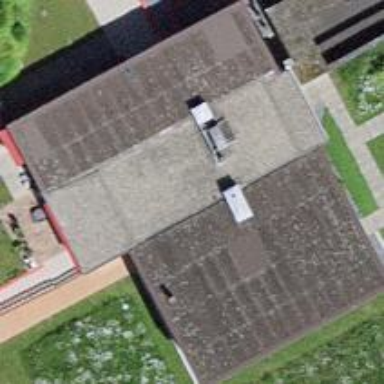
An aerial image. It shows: Detached building.